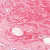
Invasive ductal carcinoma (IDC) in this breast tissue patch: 0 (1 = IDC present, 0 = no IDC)